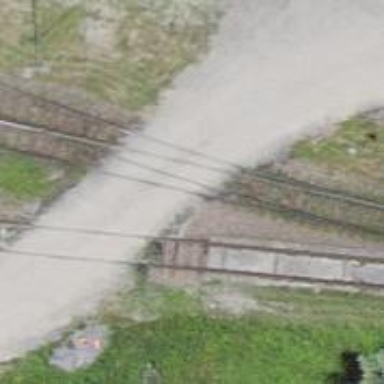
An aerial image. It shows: Railway switch.